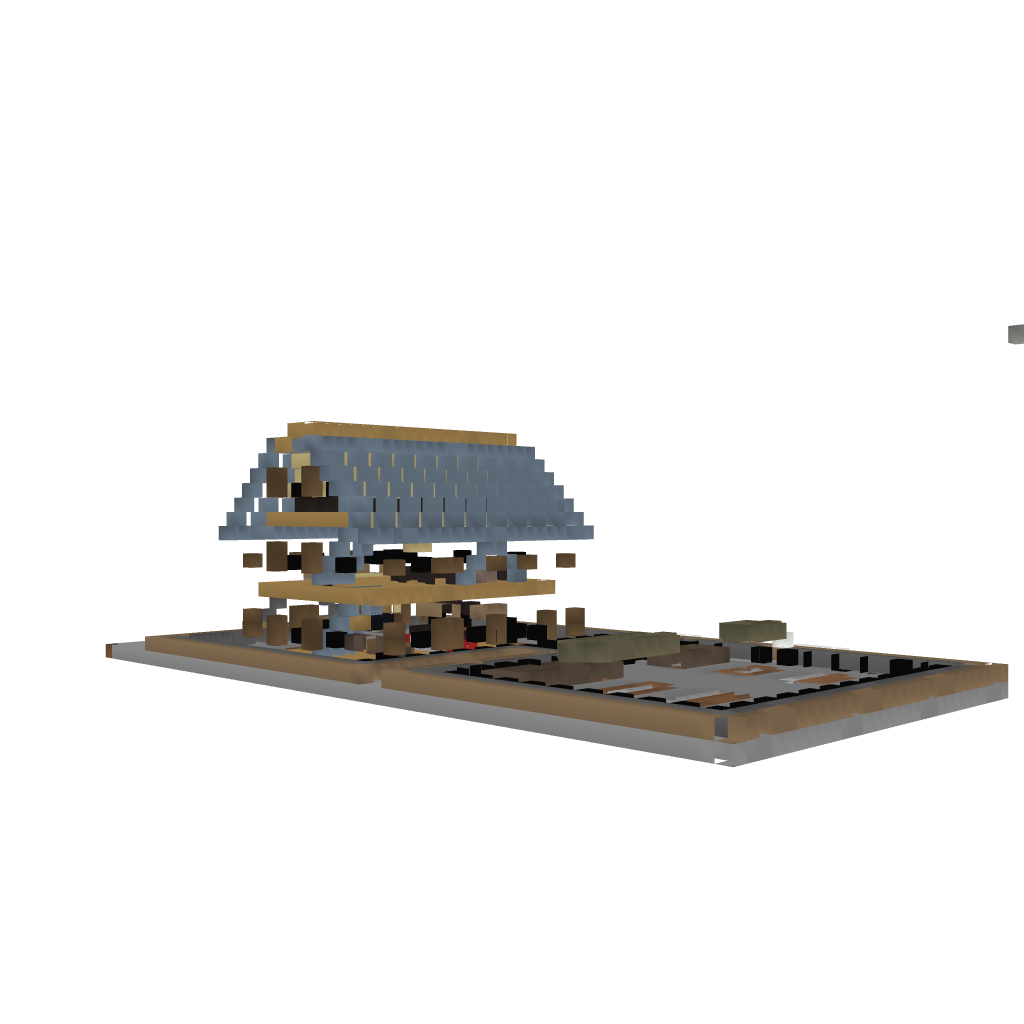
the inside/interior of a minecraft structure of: Medium town house